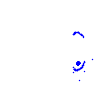
Particle: electron